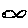
Label: fish